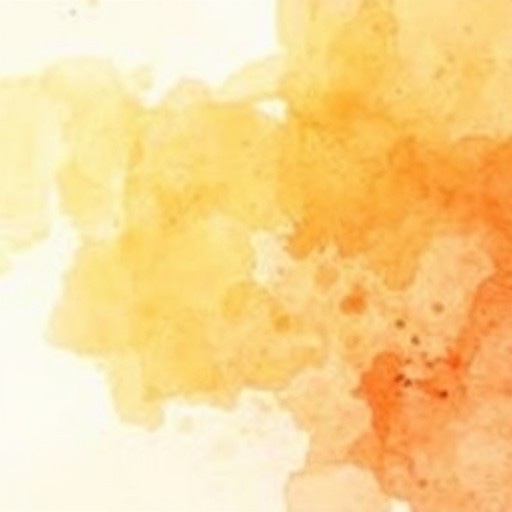
Category: Thank You